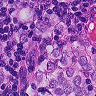
Metastatic tissue present: yes